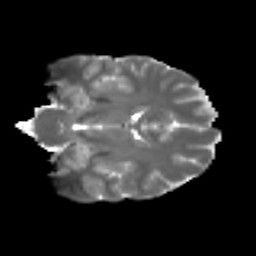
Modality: T2w
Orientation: coronal
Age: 21
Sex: male
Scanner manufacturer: ge
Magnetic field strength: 3 T
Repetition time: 7.8 s
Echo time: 0.0606 s